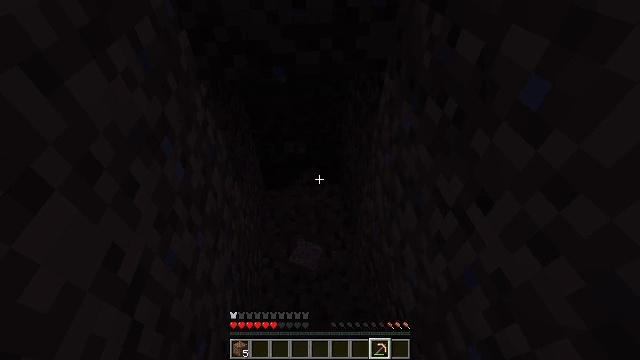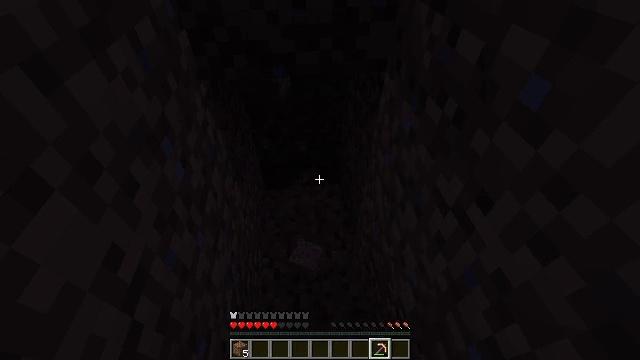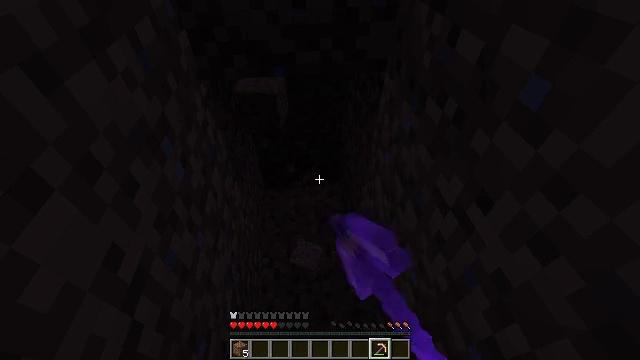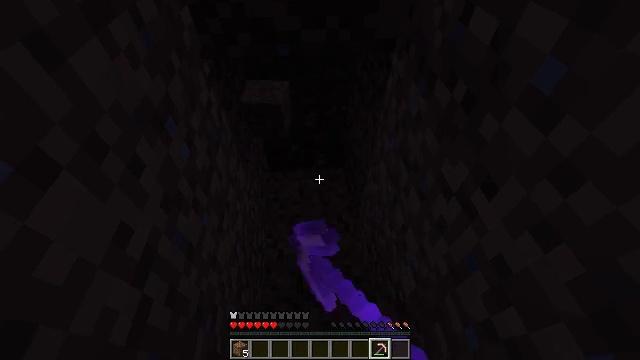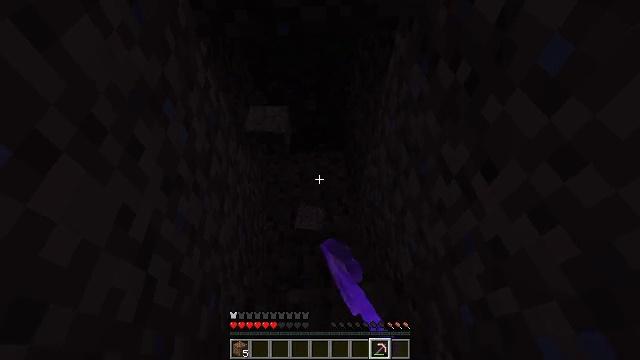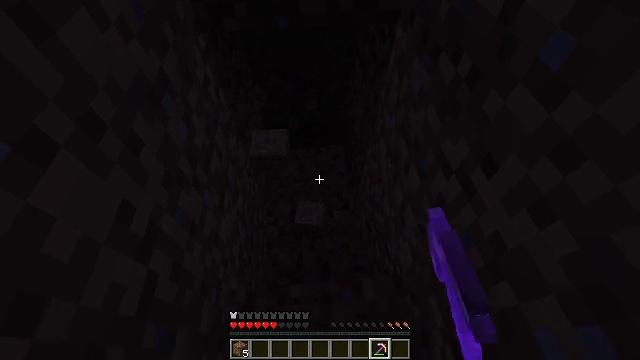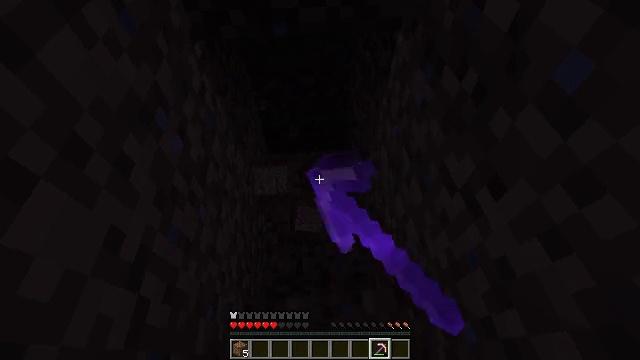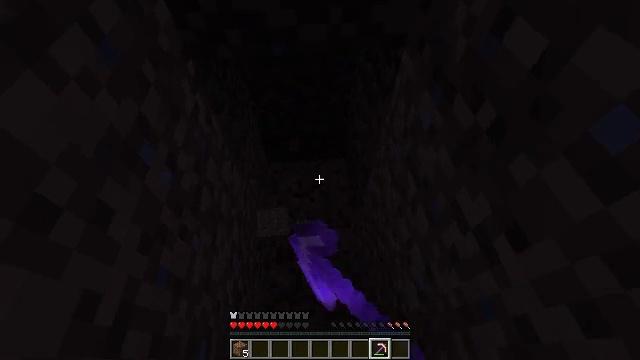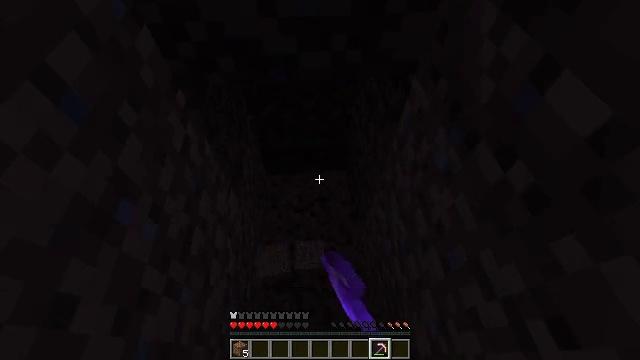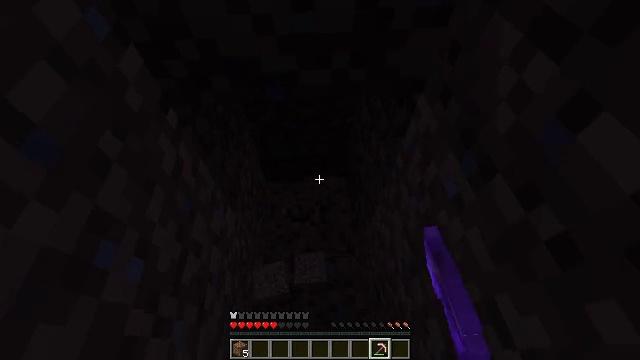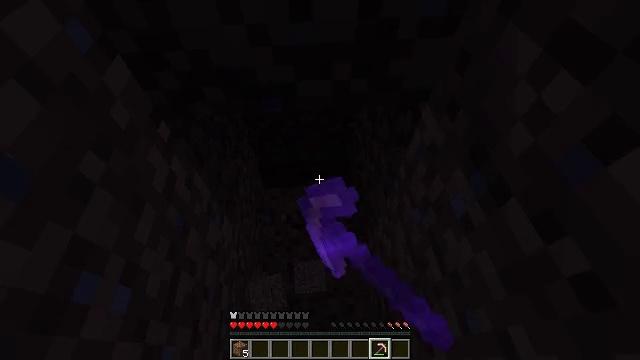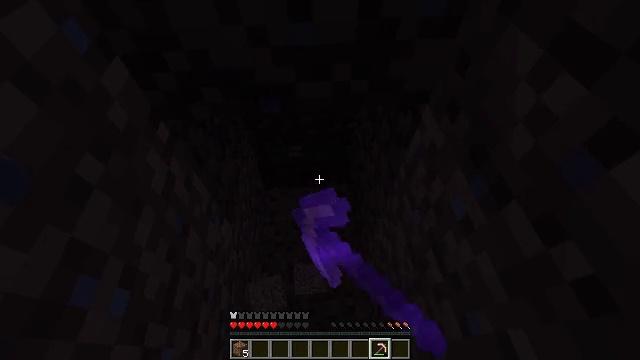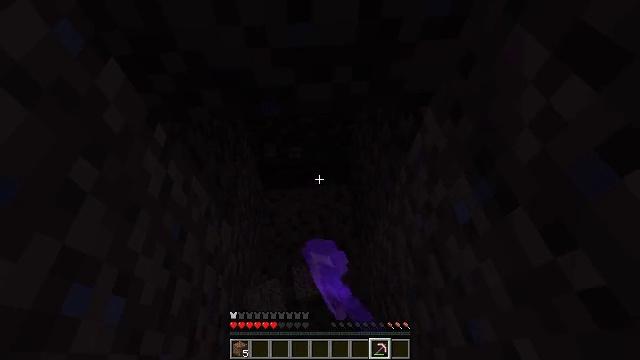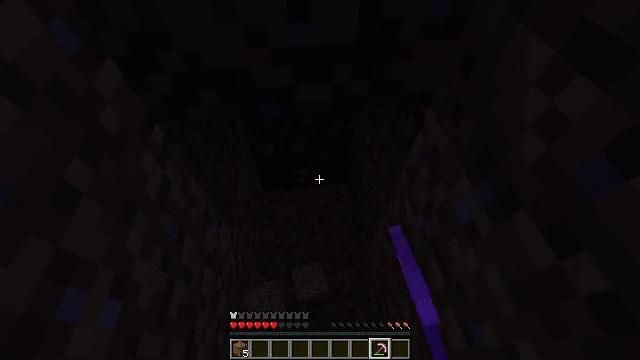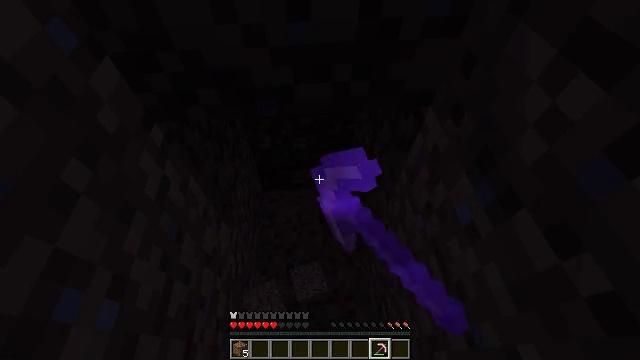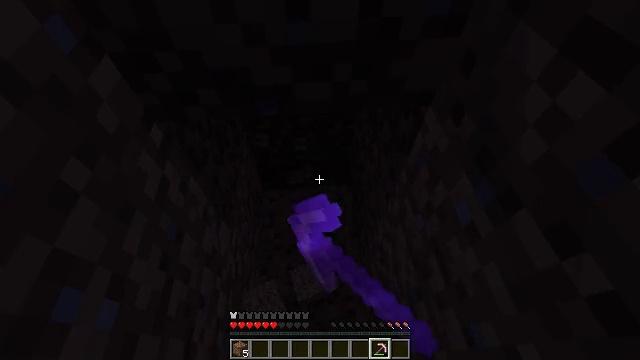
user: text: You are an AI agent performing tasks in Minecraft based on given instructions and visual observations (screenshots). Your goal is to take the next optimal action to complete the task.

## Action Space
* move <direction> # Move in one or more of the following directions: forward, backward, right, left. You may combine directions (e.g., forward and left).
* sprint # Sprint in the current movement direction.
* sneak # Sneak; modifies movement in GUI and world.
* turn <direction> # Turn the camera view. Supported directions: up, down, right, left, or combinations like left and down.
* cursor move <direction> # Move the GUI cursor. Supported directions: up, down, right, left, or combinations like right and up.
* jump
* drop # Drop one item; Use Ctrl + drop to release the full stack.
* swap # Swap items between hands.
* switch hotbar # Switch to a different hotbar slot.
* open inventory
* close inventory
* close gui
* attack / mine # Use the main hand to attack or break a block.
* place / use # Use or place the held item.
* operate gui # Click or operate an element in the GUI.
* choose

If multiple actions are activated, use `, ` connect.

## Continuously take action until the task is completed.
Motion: motion action
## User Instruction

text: Attack the ground to gather dirt.
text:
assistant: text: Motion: attack / mine
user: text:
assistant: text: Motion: attack / mine
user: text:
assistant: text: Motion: turn left and down, attack / mine
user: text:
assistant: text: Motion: turn down, attack / mine
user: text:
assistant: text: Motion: turn down, attack / mine
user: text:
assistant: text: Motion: move forward, attack / mine
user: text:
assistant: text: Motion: move forward, attack / mine
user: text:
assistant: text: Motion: move forward, attack / mine
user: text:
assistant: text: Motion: attack / mine
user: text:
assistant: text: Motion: attack / mine
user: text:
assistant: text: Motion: attack / mine
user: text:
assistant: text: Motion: attack / mine
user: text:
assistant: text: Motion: attack / mine
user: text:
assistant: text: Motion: attack / mine
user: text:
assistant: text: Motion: attack / mine
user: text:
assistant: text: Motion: attack / mine
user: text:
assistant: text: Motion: attack / mine
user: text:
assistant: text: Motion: attack / mine
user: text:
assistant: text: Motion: attack / mine
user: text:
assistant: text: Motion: attack / mine
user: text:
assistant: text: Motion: attack / mine
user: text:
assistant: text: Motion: attack / mine
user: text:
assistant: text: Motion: attack / mine
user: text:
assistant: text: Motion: attack / mine
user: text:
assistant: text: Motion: attack / mine
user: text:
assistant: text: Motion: turn down, attack / mine
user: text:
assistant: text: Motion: turn down, attack / mine
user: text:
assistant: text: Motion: turn down, attack / mine
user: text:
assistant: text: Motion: attack / mine
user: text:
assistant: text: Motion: attack / mine